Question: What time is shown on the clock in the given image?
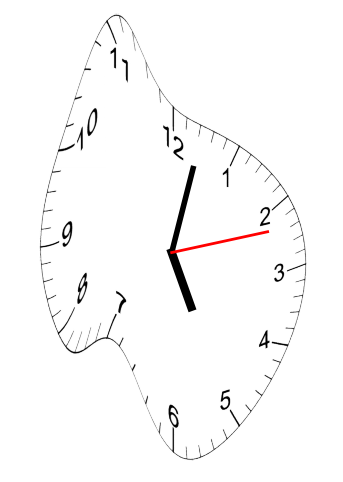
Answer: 05:02:12